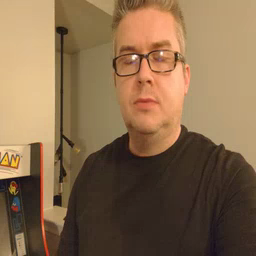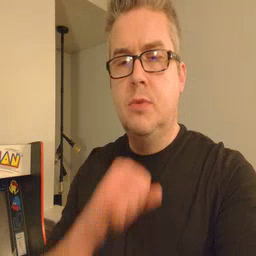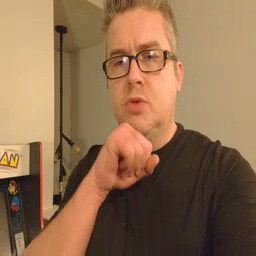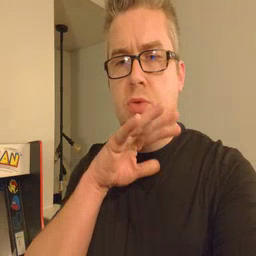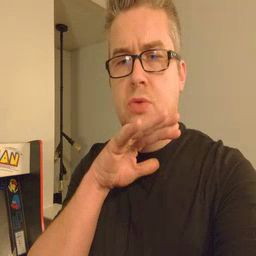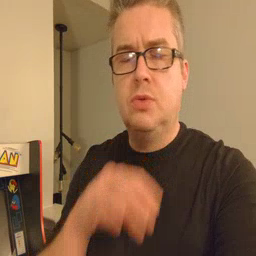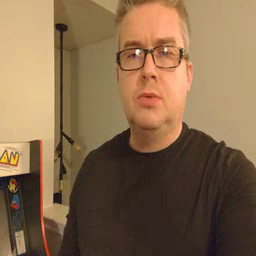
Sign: dirty